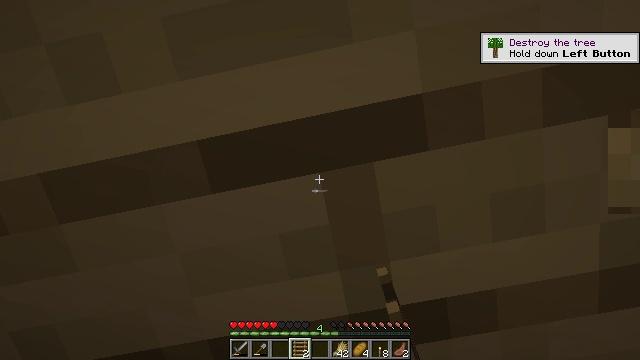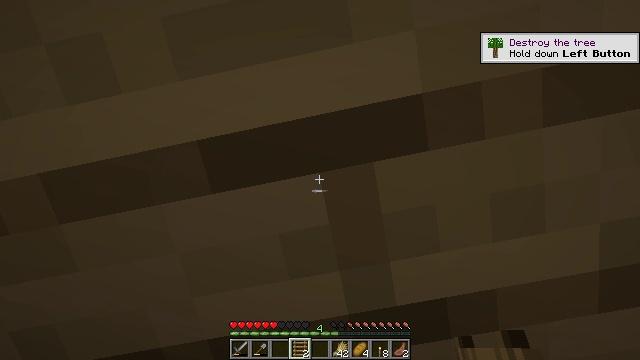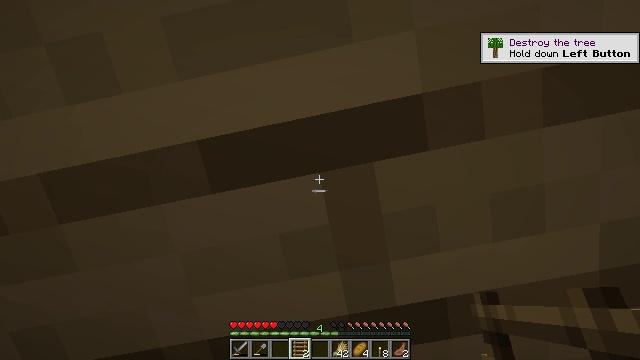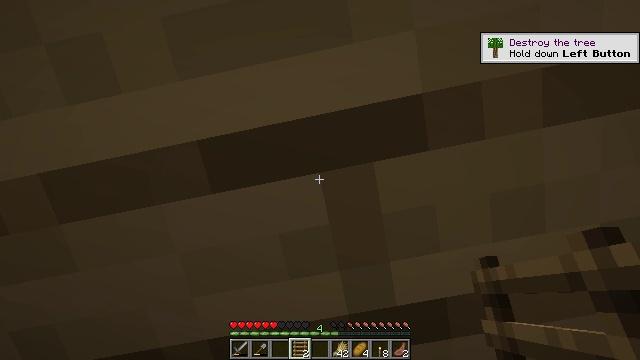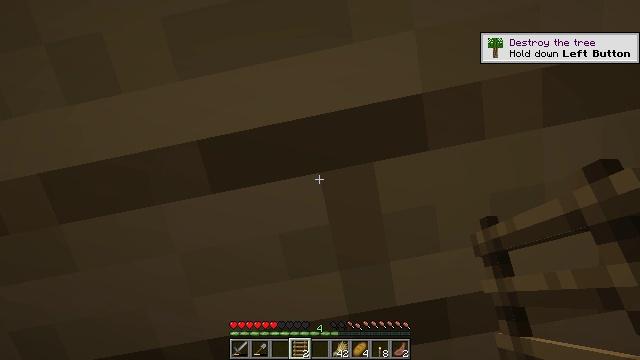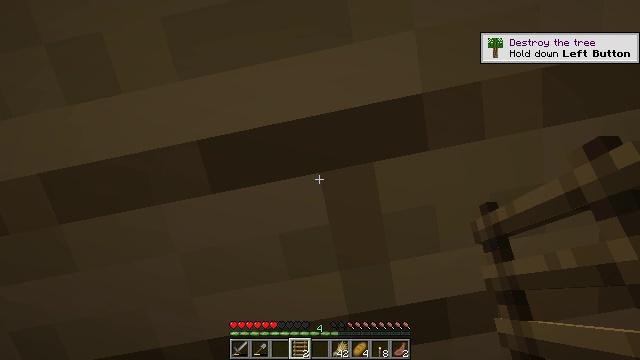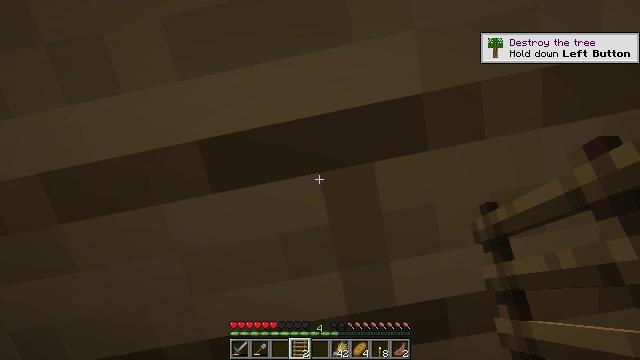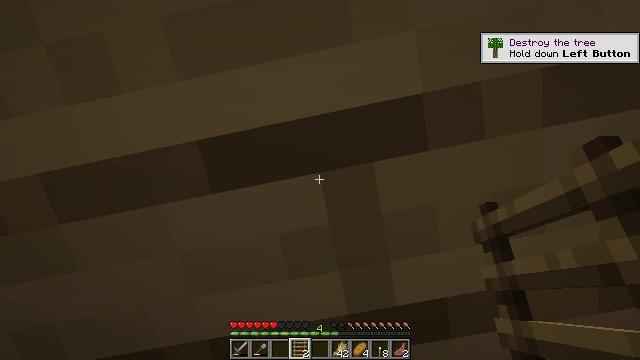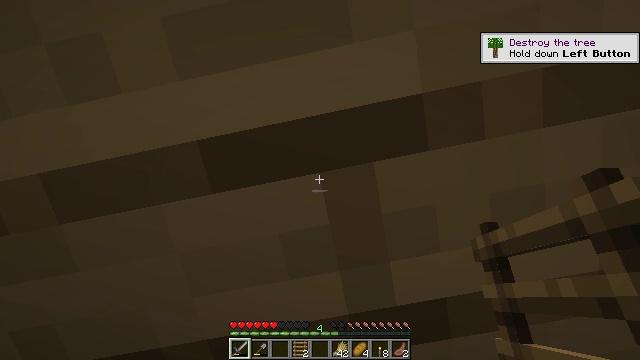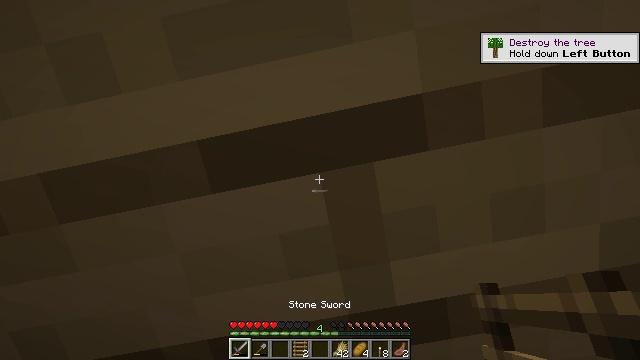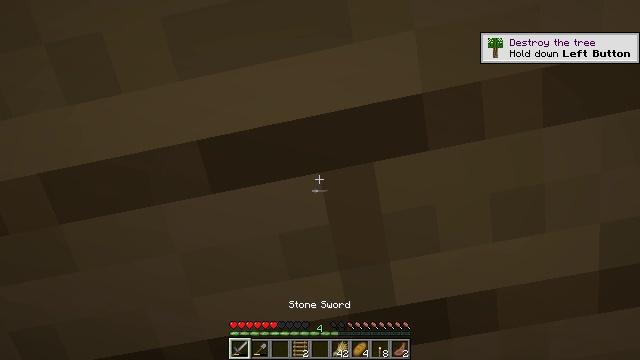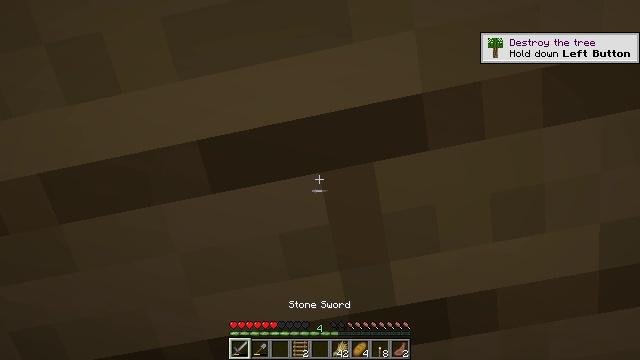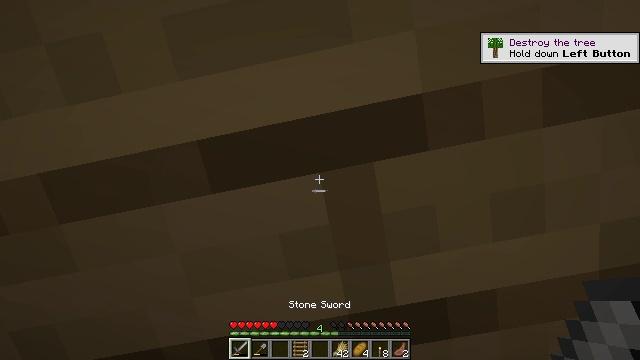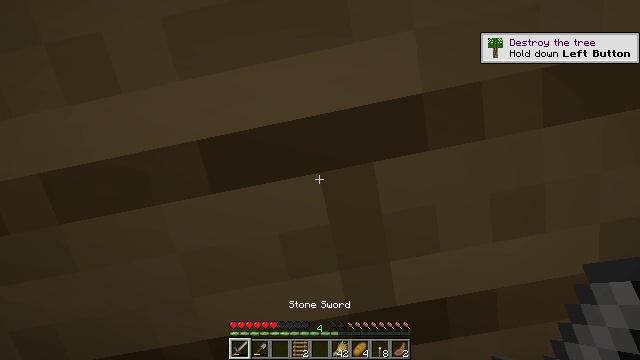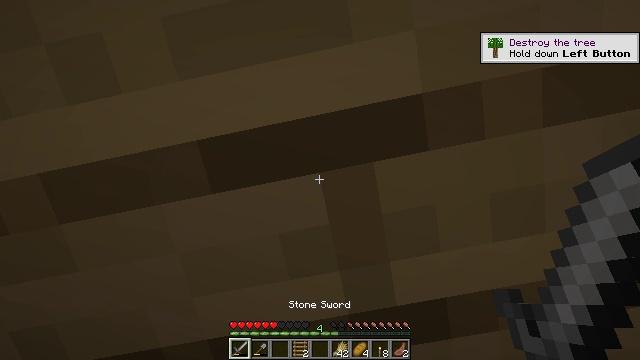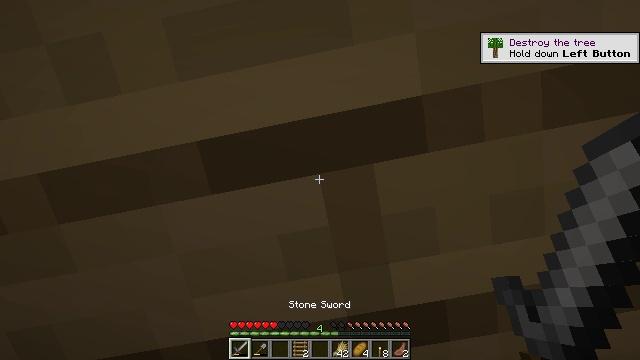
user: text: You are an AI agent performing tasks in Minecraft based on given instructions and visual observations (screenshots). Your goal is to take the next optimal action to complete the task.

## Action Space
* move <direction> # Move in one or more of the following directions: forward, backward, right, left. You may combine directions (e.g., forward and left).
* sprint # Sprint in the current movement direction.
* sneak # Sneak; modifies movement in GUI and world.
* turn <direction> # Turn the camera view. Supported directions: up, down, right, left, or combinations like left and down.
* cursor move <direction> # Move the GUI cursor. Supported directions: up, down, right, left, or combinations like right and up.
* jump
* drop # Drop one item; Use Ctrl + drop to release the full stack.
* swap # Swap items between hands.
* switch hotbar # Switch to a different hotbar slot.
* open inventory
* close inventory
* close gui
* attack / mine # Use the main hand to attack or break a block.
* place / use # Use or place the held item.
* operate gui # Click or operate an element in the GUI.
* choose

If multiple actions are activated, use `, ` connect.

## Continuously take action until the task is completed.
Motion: motion action
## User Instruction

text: Retrieve oak planks from the wooden block.
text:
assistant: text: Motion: sneak
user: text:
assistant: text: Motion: sneak
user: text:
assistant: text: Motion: sneak
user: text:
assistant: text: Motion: sneak
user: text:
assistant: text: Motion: sneak
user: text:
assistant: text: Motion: sneak
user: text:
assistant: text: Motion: sneak
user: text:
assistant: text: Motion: sneak
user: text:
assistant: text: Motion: sneak
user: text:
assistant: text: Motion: sneak
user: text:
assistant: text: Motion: sneak
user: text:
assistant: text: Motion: sneak
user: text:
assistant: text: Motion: sneak
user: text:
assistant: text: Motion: sneak
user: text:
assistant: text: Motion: sneak
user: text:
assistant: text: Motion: sneak
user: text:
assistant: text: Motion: sneak
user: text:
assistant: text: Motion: sneak
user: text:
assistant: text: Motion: sneak
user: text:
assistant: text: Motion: sneak, switch to hotbar 1
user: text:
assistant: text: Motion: sneak, switch to hotbar 1
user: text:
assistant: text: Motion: sneak, switch to hotbar 1
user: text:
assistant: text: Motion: sneak, switch to hotbar 1
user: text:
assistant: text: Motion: sneak
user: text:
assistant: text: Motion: sneak
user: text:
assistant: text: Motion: sneak
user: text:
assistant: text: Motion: sneak
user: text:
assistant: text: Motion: sneak
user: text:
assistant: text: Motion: sneak
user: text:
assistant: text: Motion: sneak, attack / mine